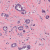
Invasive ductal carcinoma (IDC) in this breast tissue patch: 1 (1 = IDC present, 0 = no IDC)